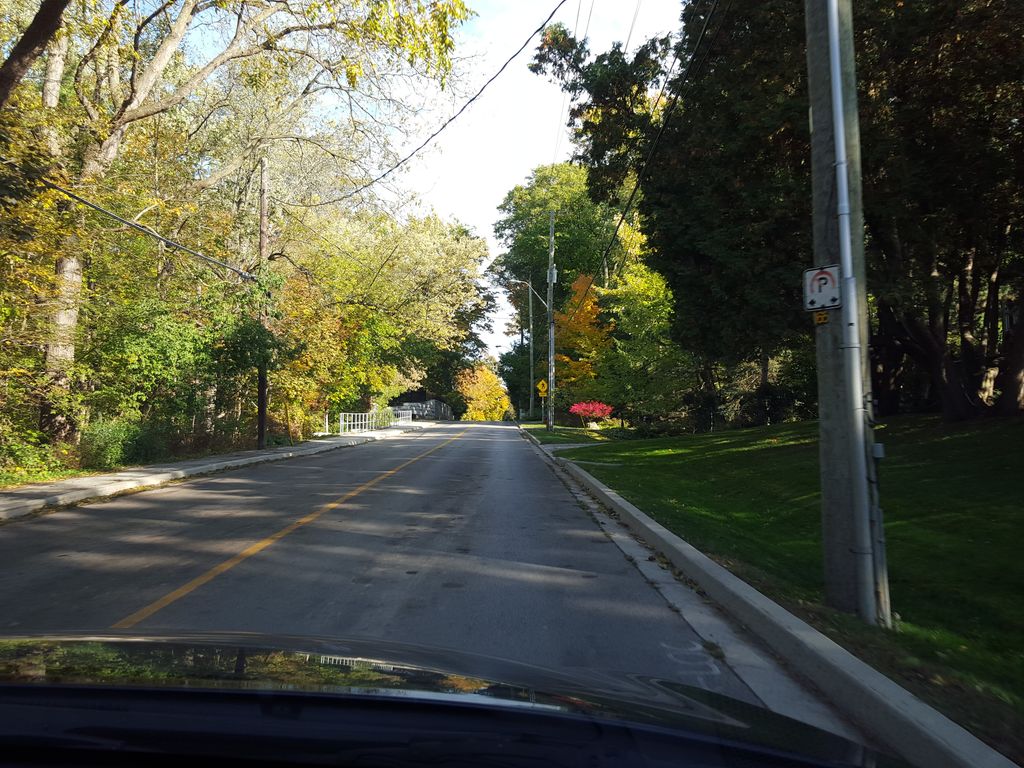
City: hamilton